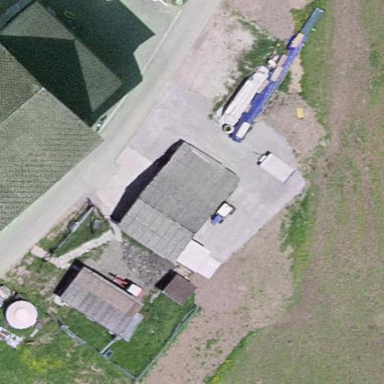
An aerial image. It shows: Garages with flat roofs.